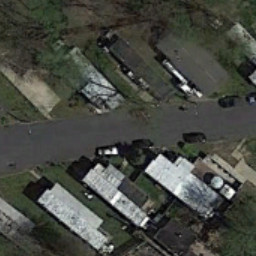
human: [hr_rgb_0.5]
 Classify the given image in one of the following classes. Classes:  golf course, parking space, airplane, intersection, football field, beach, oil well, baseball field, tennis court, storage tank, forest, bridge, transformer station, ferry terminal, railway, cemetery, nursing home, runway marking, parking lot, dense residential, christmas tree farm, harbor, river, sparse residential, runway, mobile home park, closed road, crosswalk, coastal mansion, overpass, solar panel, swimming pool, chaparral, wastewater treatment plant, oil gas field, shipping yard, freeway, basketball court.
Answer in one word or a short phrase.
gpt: mobile home park